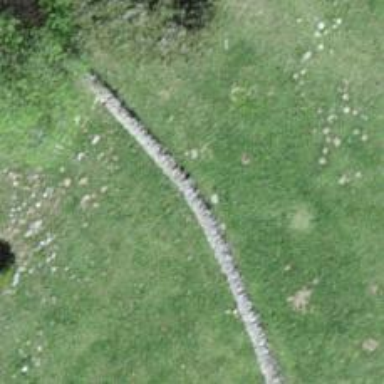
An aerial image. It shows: Wall is shown in the image.